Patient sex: F
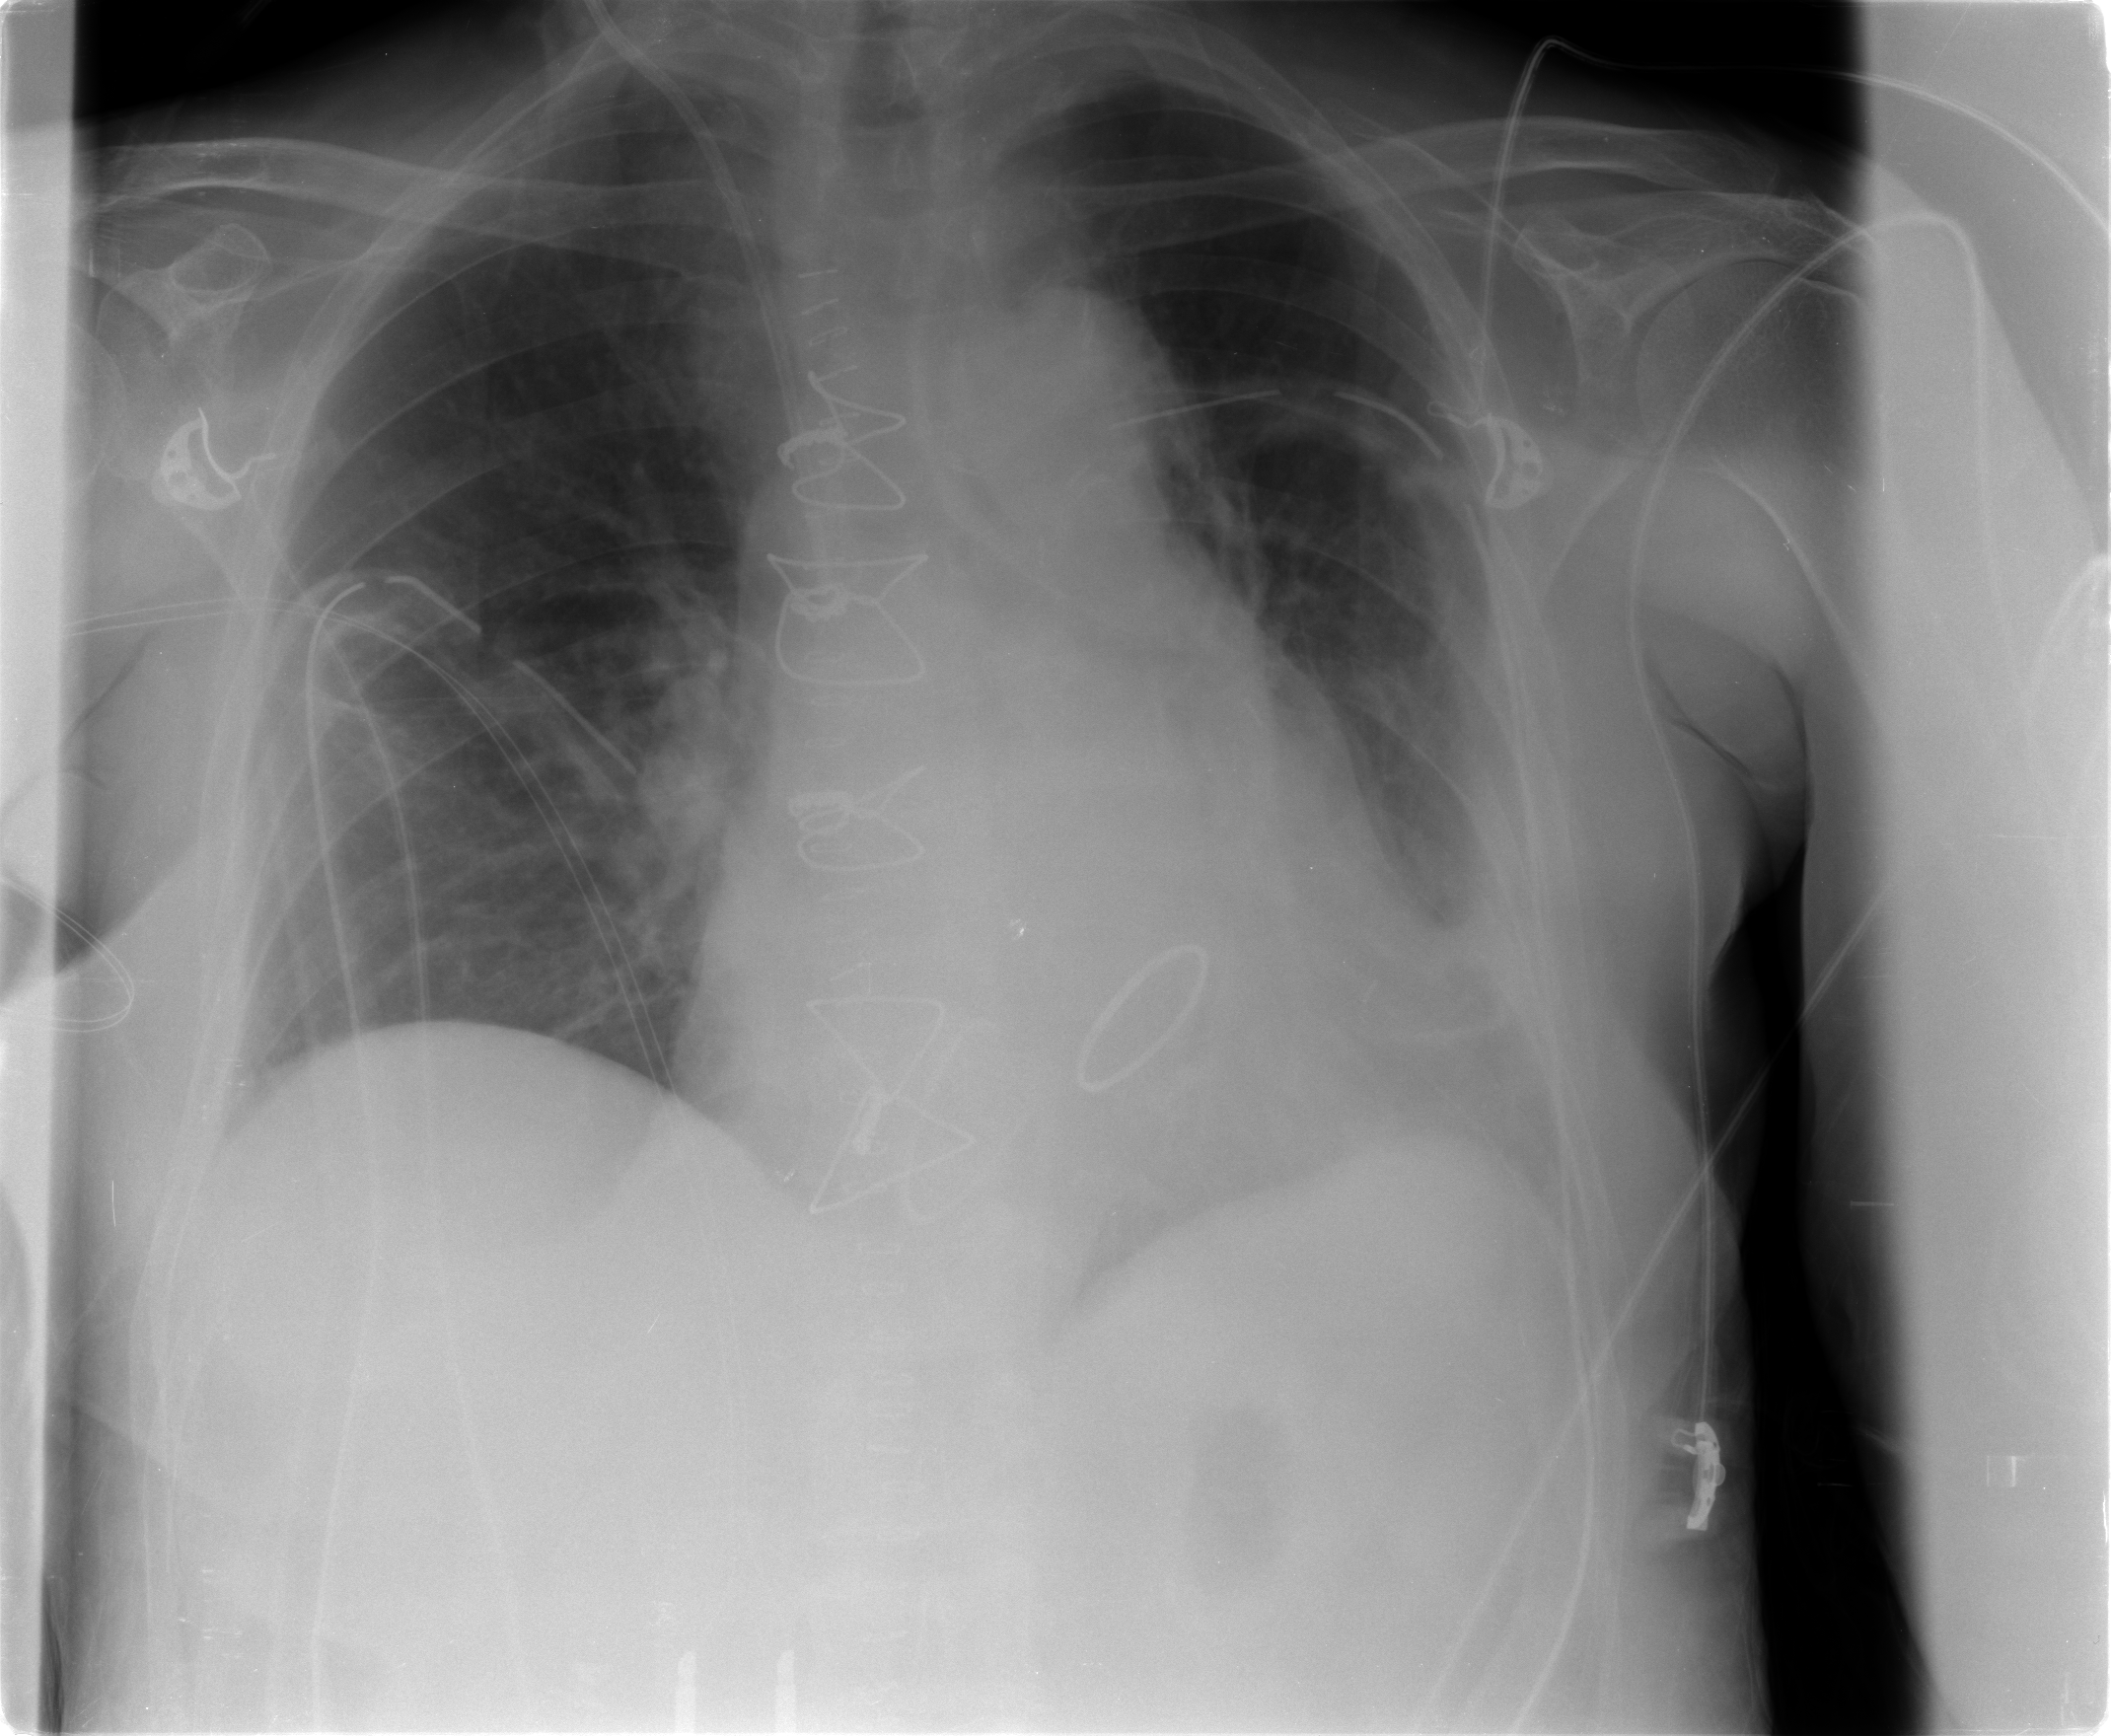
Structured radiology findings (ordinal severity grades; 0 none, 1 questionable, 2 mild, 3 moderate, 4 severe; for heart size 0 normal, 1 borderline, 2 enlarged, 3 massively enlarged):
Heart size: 2
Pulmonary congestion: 0
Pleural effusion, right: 0
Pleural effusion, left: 2
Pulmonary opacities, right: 0
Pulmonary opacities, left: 0
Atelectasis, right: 2
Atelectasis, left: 2